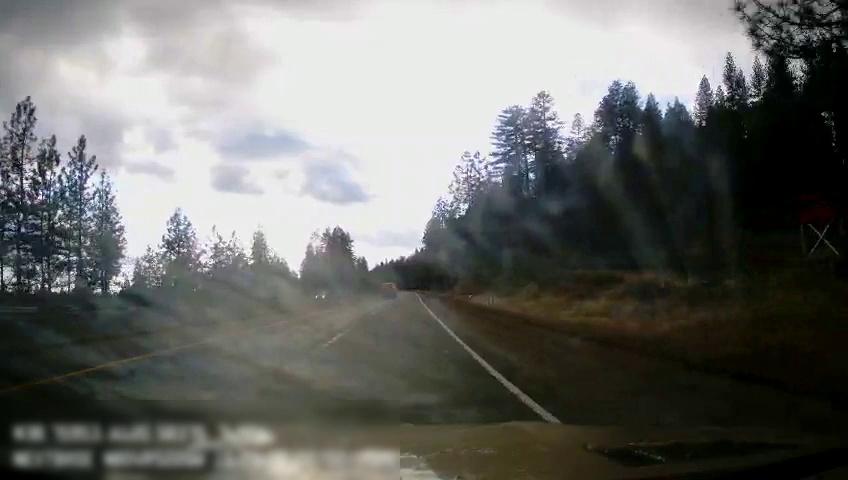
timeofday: Day
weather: Cloudy
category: Drivable Space
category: Drivable Space
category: Vehicles | Van
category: Lanes | Current Lane
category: Lanes | Alternate Lane
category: Lanes | Alternate Lane